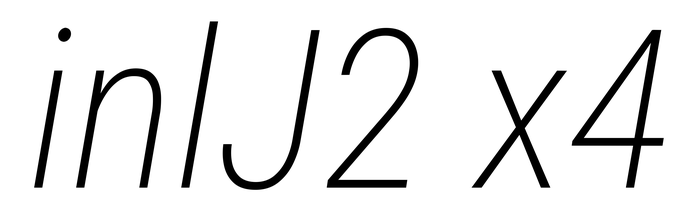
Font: Roboto-Italic_Condensed_ExtraLight_Italic